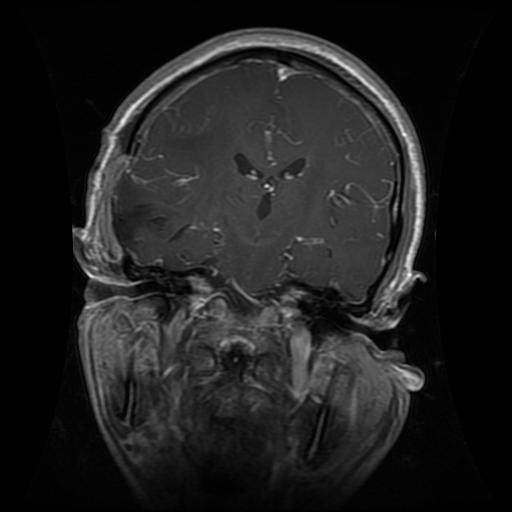
Label: glioma